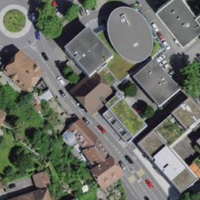
EUNIS habitat code: 54
Species observed at this site:
Stachys recta
Tachymarptis melba
Fringilla coelebs
Columba livia
Passer domesticus
Sylvia atricapilla
Turdus merula